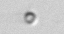
Label: nanoplankton_mix